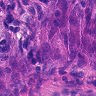
Metastatic tissue present: yes